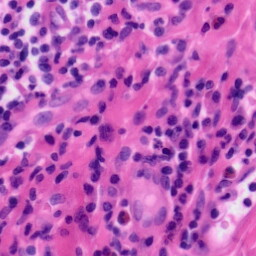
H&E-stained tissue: Tonsil